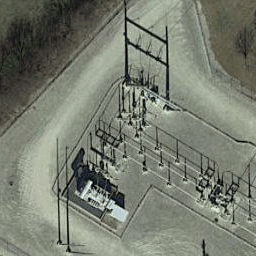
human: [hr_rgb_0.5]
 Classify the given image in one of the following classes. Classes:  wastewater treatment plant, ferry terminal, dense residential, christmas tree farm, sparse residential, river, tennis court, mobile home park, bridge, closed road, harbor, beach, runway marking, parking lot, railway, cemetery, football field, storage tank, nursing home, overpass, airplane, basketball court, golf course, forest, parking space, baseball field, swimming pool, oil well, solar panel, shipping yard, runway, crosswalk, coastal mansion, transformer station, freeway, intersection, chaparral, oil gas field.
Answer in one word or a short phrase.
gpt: transformer station